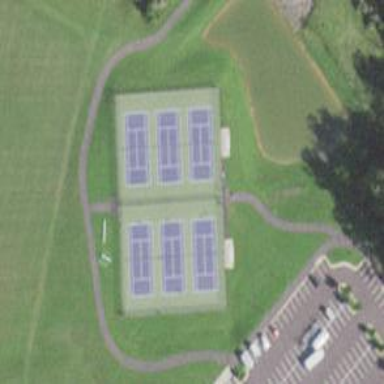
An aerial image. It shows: Concrete tennis court in leisure land pitch.